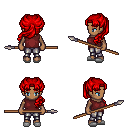
a pixel art fantasy rpg character, female body template, human, dark skin, maroon sleeveless shirt, metal pants, red princess hairstyle, white slippers, spear, four views (front, back, left, right), 2x2 character sprite sheet, small pixel art, hard edges, no anti-aliasing